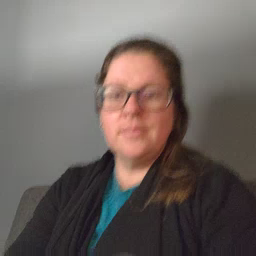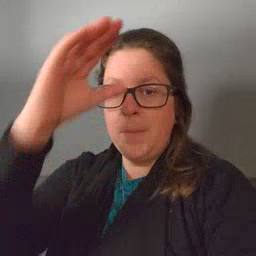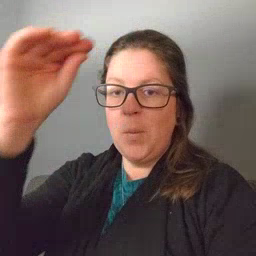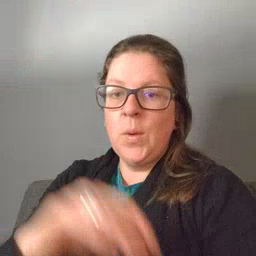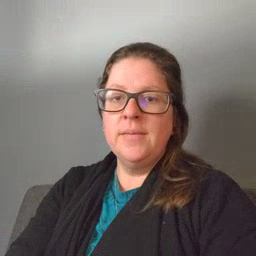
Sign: boy